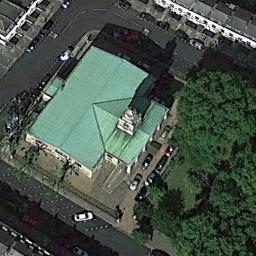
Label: church